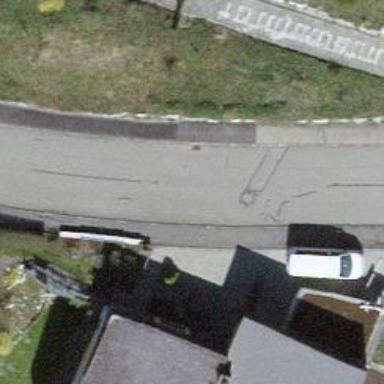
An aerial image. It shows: Residential road with separate sidewalks on both sides.